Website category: movie
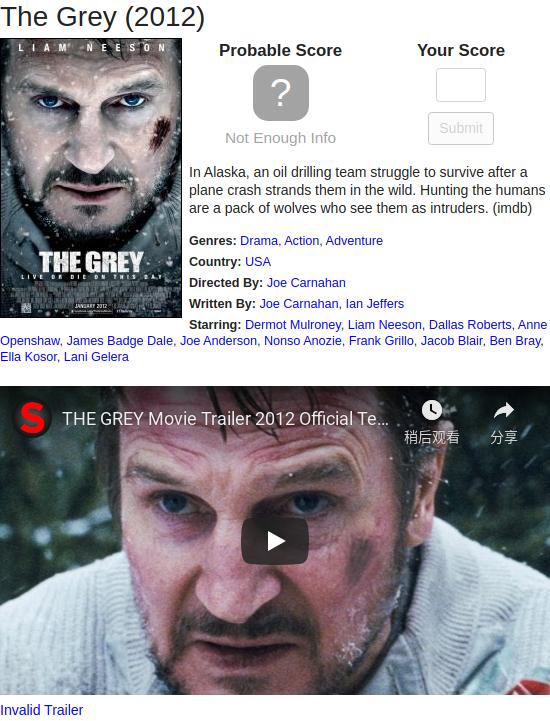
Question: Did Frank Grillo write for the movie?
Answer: no

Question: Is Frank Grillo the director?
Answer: no

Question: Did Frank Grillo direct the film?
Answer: no

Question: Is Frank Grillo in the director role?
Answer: no

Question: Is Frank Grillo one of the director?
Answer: no

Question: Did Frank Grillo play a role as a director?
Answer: no

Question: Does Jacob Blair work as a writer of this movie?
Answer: no

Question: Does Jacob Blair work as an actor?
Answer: yes

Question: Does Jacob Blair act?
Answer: yes

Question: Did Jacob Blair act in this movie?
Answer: yes

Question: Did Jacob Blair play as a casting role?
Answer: yes

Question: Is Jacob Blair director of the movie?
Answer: no

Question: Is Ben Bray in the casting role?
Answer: yes

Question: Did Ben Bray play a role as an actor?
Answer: yes

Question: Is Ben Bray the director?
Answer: no

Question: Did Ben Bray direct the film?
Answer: no

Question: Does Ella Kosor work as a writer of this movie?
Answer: no

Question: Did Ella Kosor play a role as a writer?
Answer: no

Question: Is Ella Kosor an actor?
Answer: yes

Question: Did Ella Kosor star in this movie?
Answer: yes

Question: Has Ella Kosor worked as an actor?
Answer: yes

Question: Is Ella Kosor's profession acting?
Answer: yes

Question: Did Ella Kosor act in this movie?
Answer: yes

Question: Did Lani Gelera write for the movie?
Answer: no

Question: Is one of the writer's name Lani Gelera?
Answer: no

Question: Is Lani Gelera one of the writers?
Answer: no

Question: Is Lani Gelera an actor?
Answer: yes

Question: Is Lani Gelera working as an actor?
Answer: yes

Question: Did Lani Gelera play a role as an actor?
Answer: yes